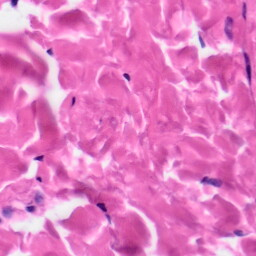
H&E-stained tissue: Skin